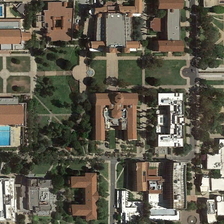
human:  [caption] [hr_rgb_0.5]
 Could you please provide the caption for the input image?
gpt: many buildings and green trees are in a school .

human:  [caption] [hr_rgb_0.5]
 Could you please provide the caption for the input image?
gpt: many buildings and green trees are in a school .

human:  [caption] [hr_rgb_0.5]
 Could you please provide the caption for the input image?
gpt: many buildings and green trees are in a school .

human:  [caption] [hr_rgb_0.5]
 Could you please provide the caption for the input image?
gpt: many buildings and green trees are in a school .

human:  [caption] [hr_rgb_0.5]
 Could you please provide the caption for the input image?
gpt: many buildings and green trees are in a school .